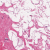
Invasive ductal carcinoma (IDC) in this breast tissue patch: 0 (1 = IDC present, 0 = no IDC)